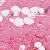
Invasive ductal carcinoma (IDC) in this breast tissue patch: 0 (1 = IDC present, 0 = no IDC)